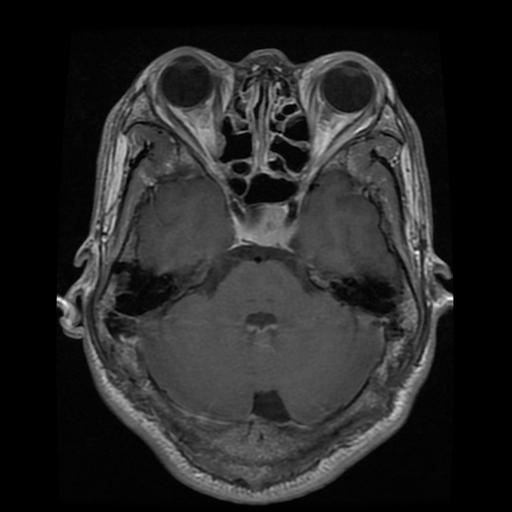
Label: pituitary